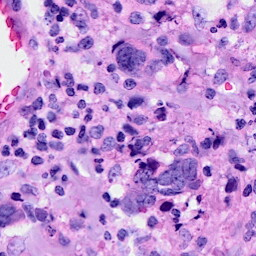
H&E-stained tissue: Breast